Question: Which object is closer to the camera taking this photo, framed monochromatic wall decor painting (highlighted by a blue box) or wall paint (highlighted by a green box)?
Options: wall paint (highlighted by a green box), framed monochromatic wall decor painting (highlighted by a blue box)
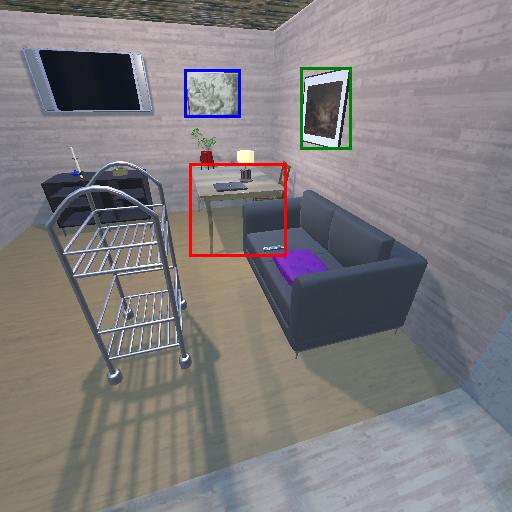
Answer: wall paint (highlighted by a green box)